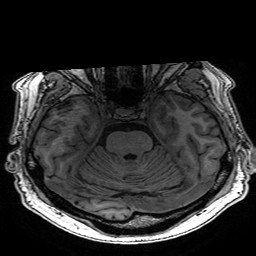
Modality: T1w
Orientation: coronal
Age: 62
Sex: male
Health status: healthy
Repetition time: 2.53 s
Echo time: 0.0034 s